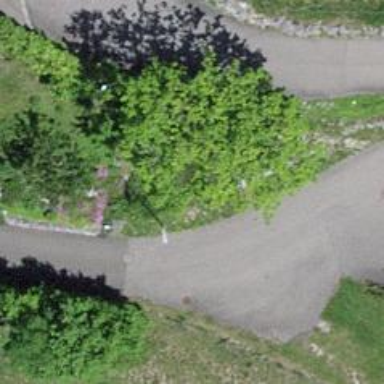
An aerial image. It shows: Bench.